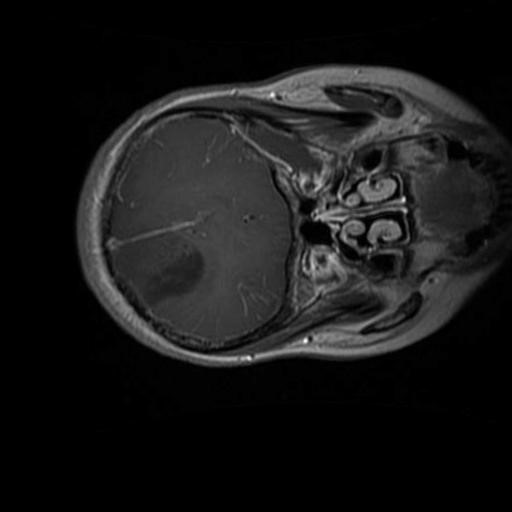
Label: brain_glioma